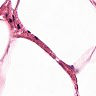
Metastatic tissue present: no